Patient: sex F, age 62
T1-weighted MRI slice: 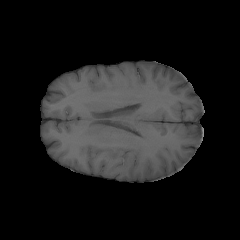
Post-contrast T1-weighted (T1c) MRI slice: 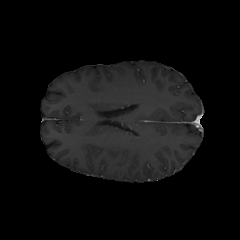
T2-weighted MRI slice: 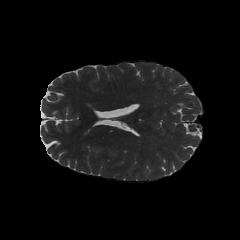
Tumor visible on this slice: no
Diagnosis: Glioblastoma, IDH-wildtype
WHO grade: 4